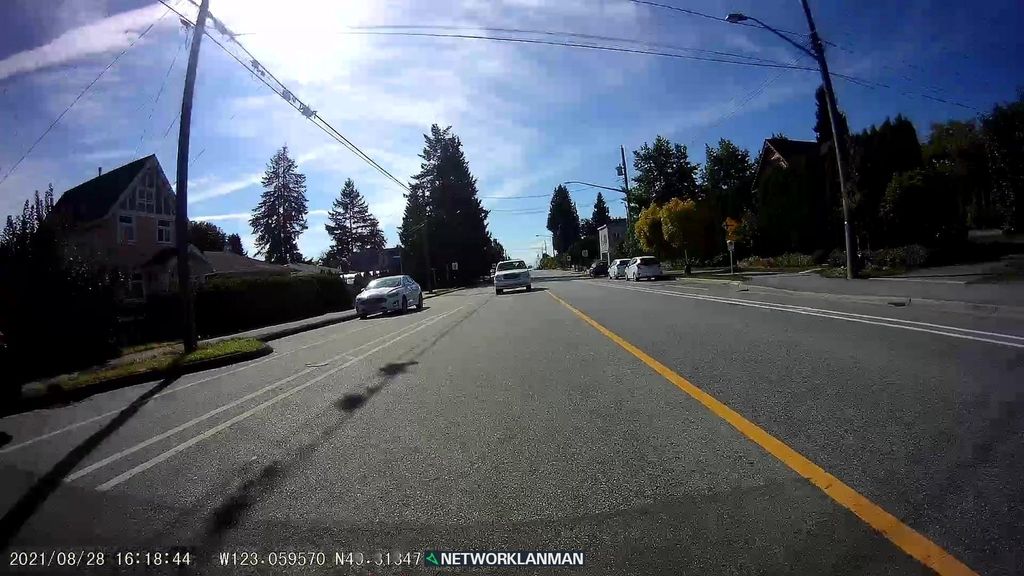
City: vancouver